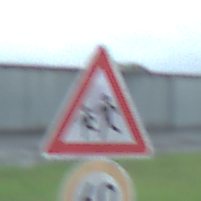
Verkehrszeichen: KinderRechts
Zusatzzeichen unten: Geschwindigkeit60
Umgebung: Outdoor, Suburban
Tageszeit: Midday
Wetter: Overcast
Licht: Natural
Jahreszeit: NotSpecified
Kontrast: LowContrast